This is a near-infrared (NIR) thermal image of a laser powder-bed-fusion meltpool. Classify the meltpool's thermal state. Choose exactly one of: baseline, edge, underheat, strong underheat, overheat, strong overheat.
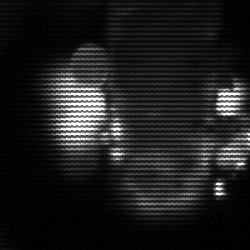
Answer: strong underheat